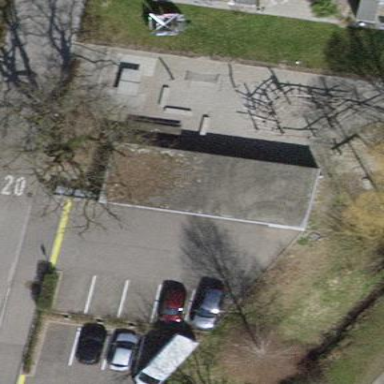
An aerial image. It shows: Group of garages.